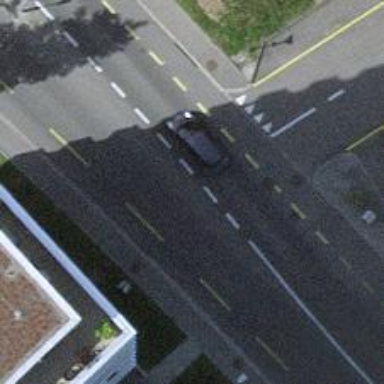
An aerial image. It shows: Secondary road with asphalt surface. There is sidewalk on the left and cycle lane on the left side as well.